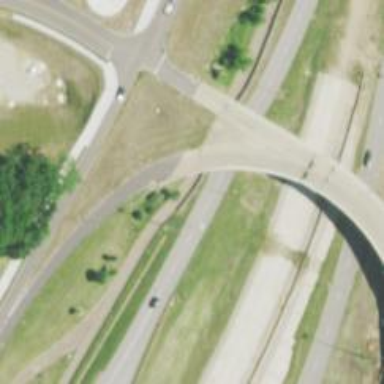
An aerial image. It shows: Tertiary_link road with bridge.